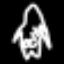
Label: airplane